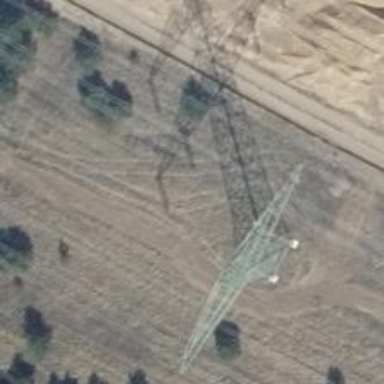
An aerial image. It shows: Power tower.